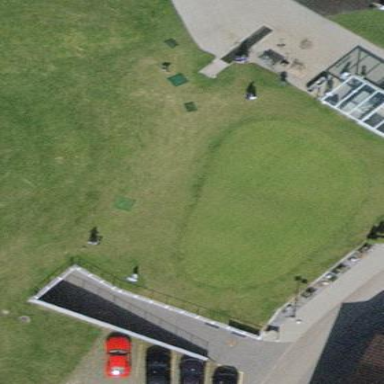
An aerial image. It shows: Green golf area with grass land use.